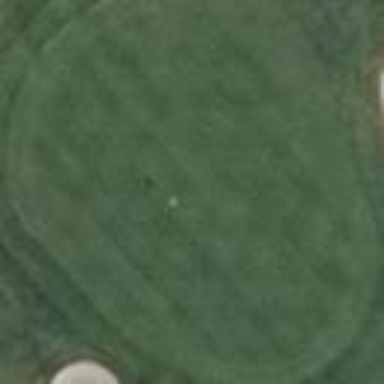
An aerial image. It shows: Golf green.